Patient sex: M
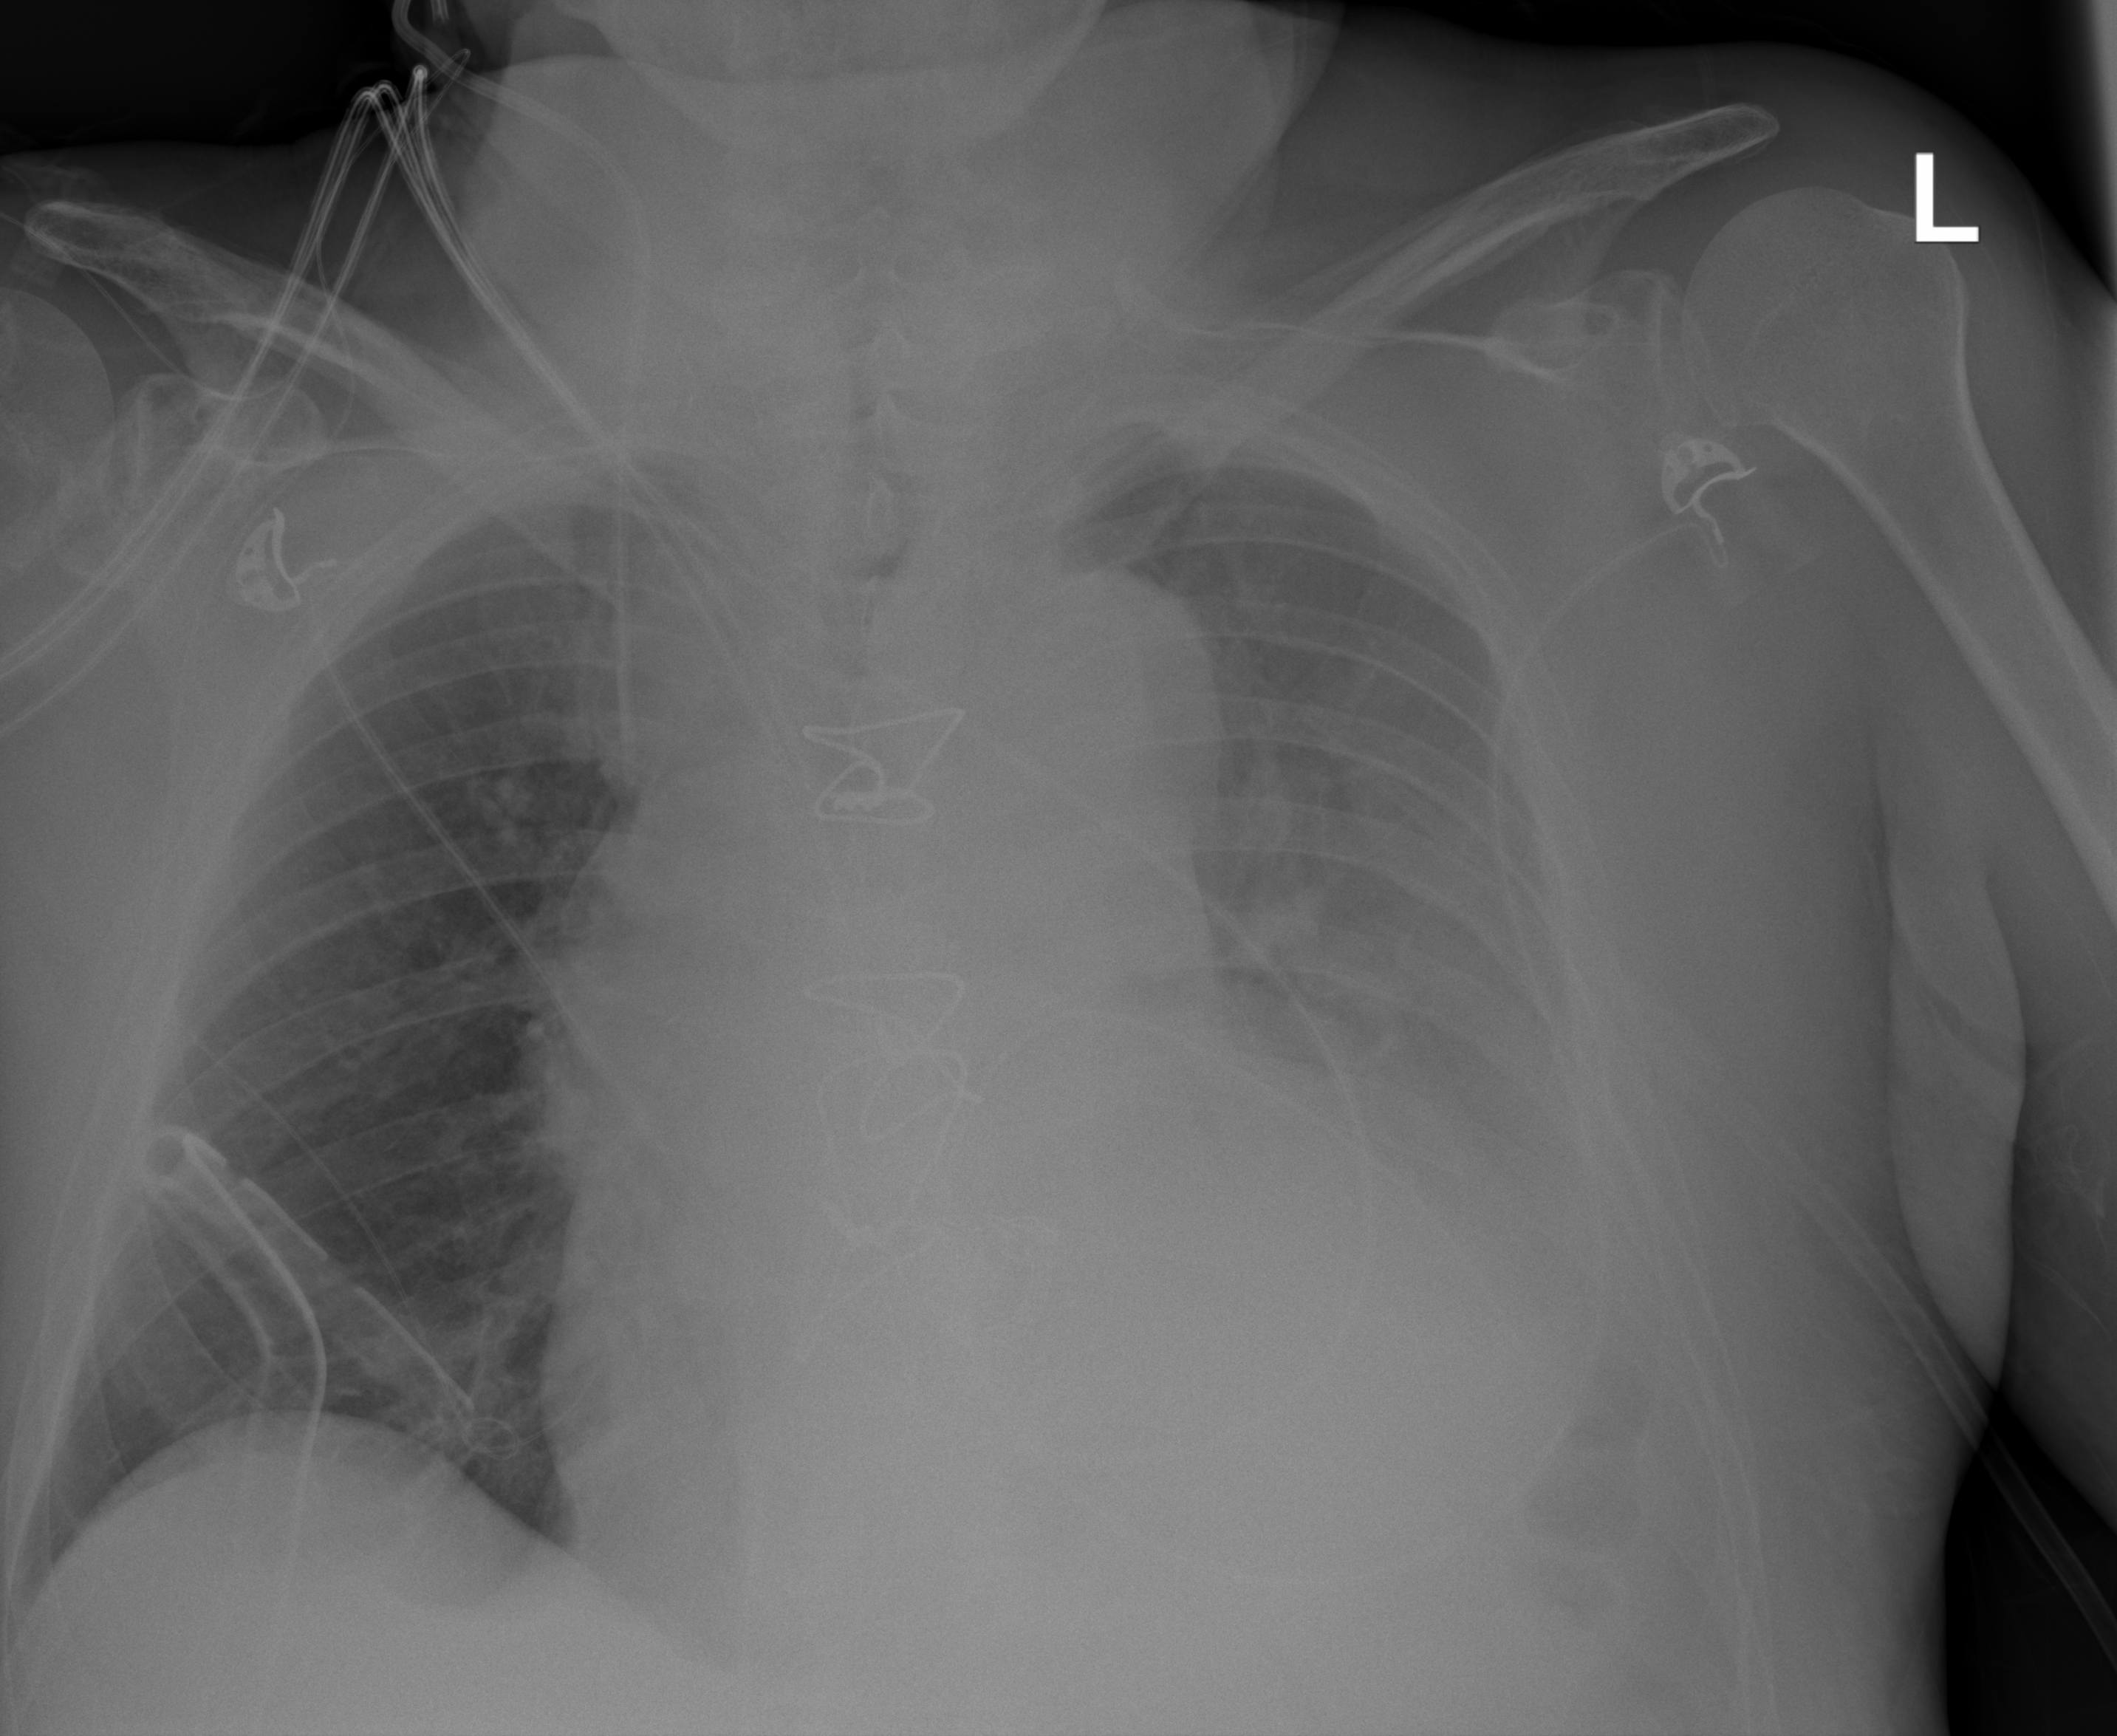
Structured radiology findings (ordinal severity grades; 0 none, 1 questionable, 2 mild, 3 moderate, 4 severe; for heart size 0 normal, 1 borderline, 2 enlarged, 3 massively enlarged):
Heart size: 2
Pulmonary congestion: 2
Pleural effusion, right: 0
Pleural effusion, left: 3
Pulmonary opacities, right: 0
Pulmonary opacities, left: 1
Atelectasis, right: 0
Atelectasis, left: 3